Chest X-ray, PA view. Patient: 60 years old, sex M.
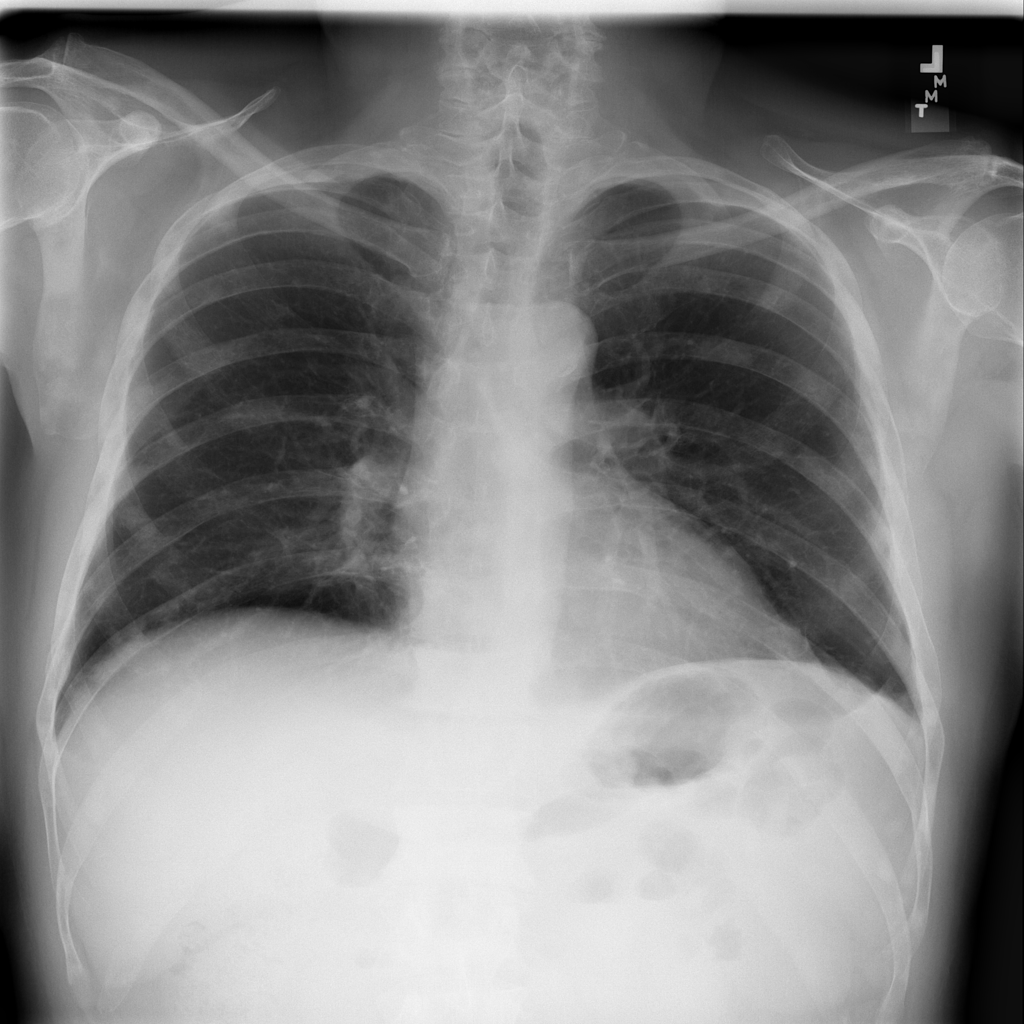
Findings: No Finding